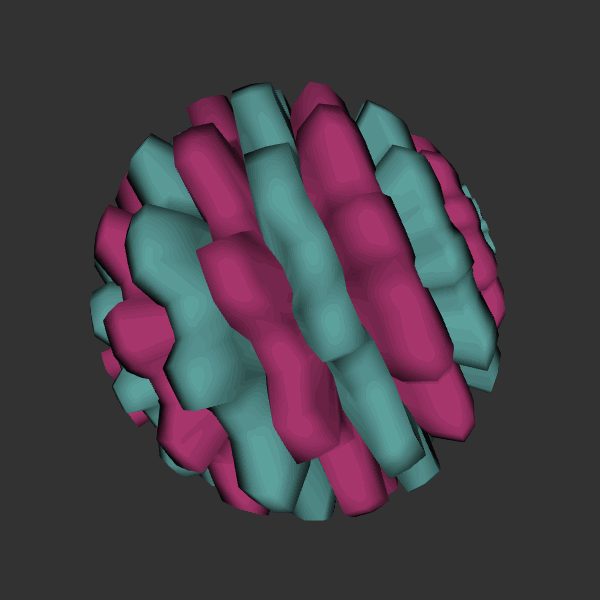
Background: dark